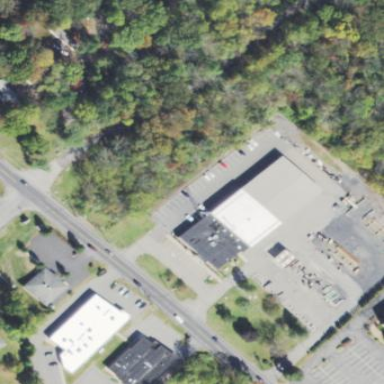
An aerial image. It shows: Building.